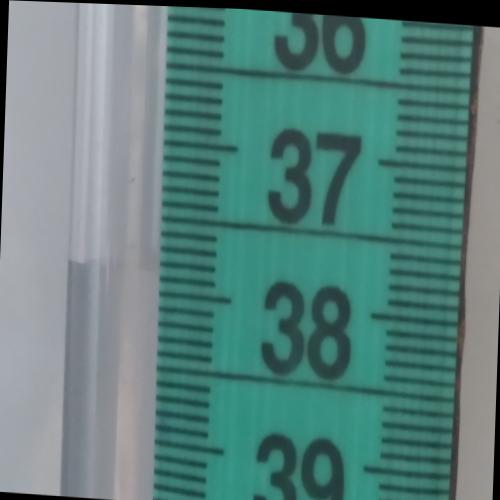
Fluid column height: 37.8 cm